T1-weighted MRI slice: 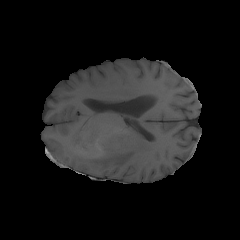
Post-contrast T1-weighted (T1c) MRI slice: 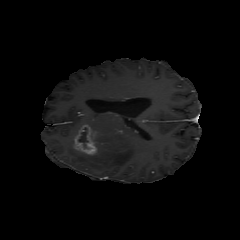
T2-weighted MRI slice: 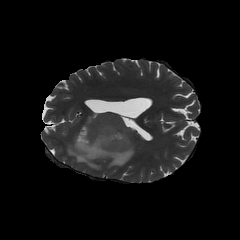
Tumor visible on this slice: yes